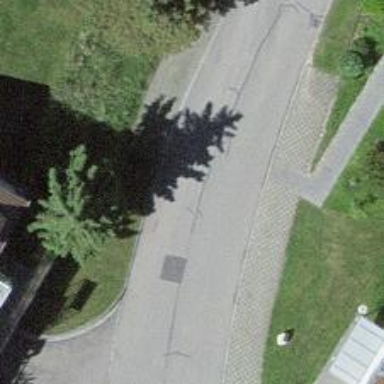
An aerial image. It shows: Smoothly paved residential road.